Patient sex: M
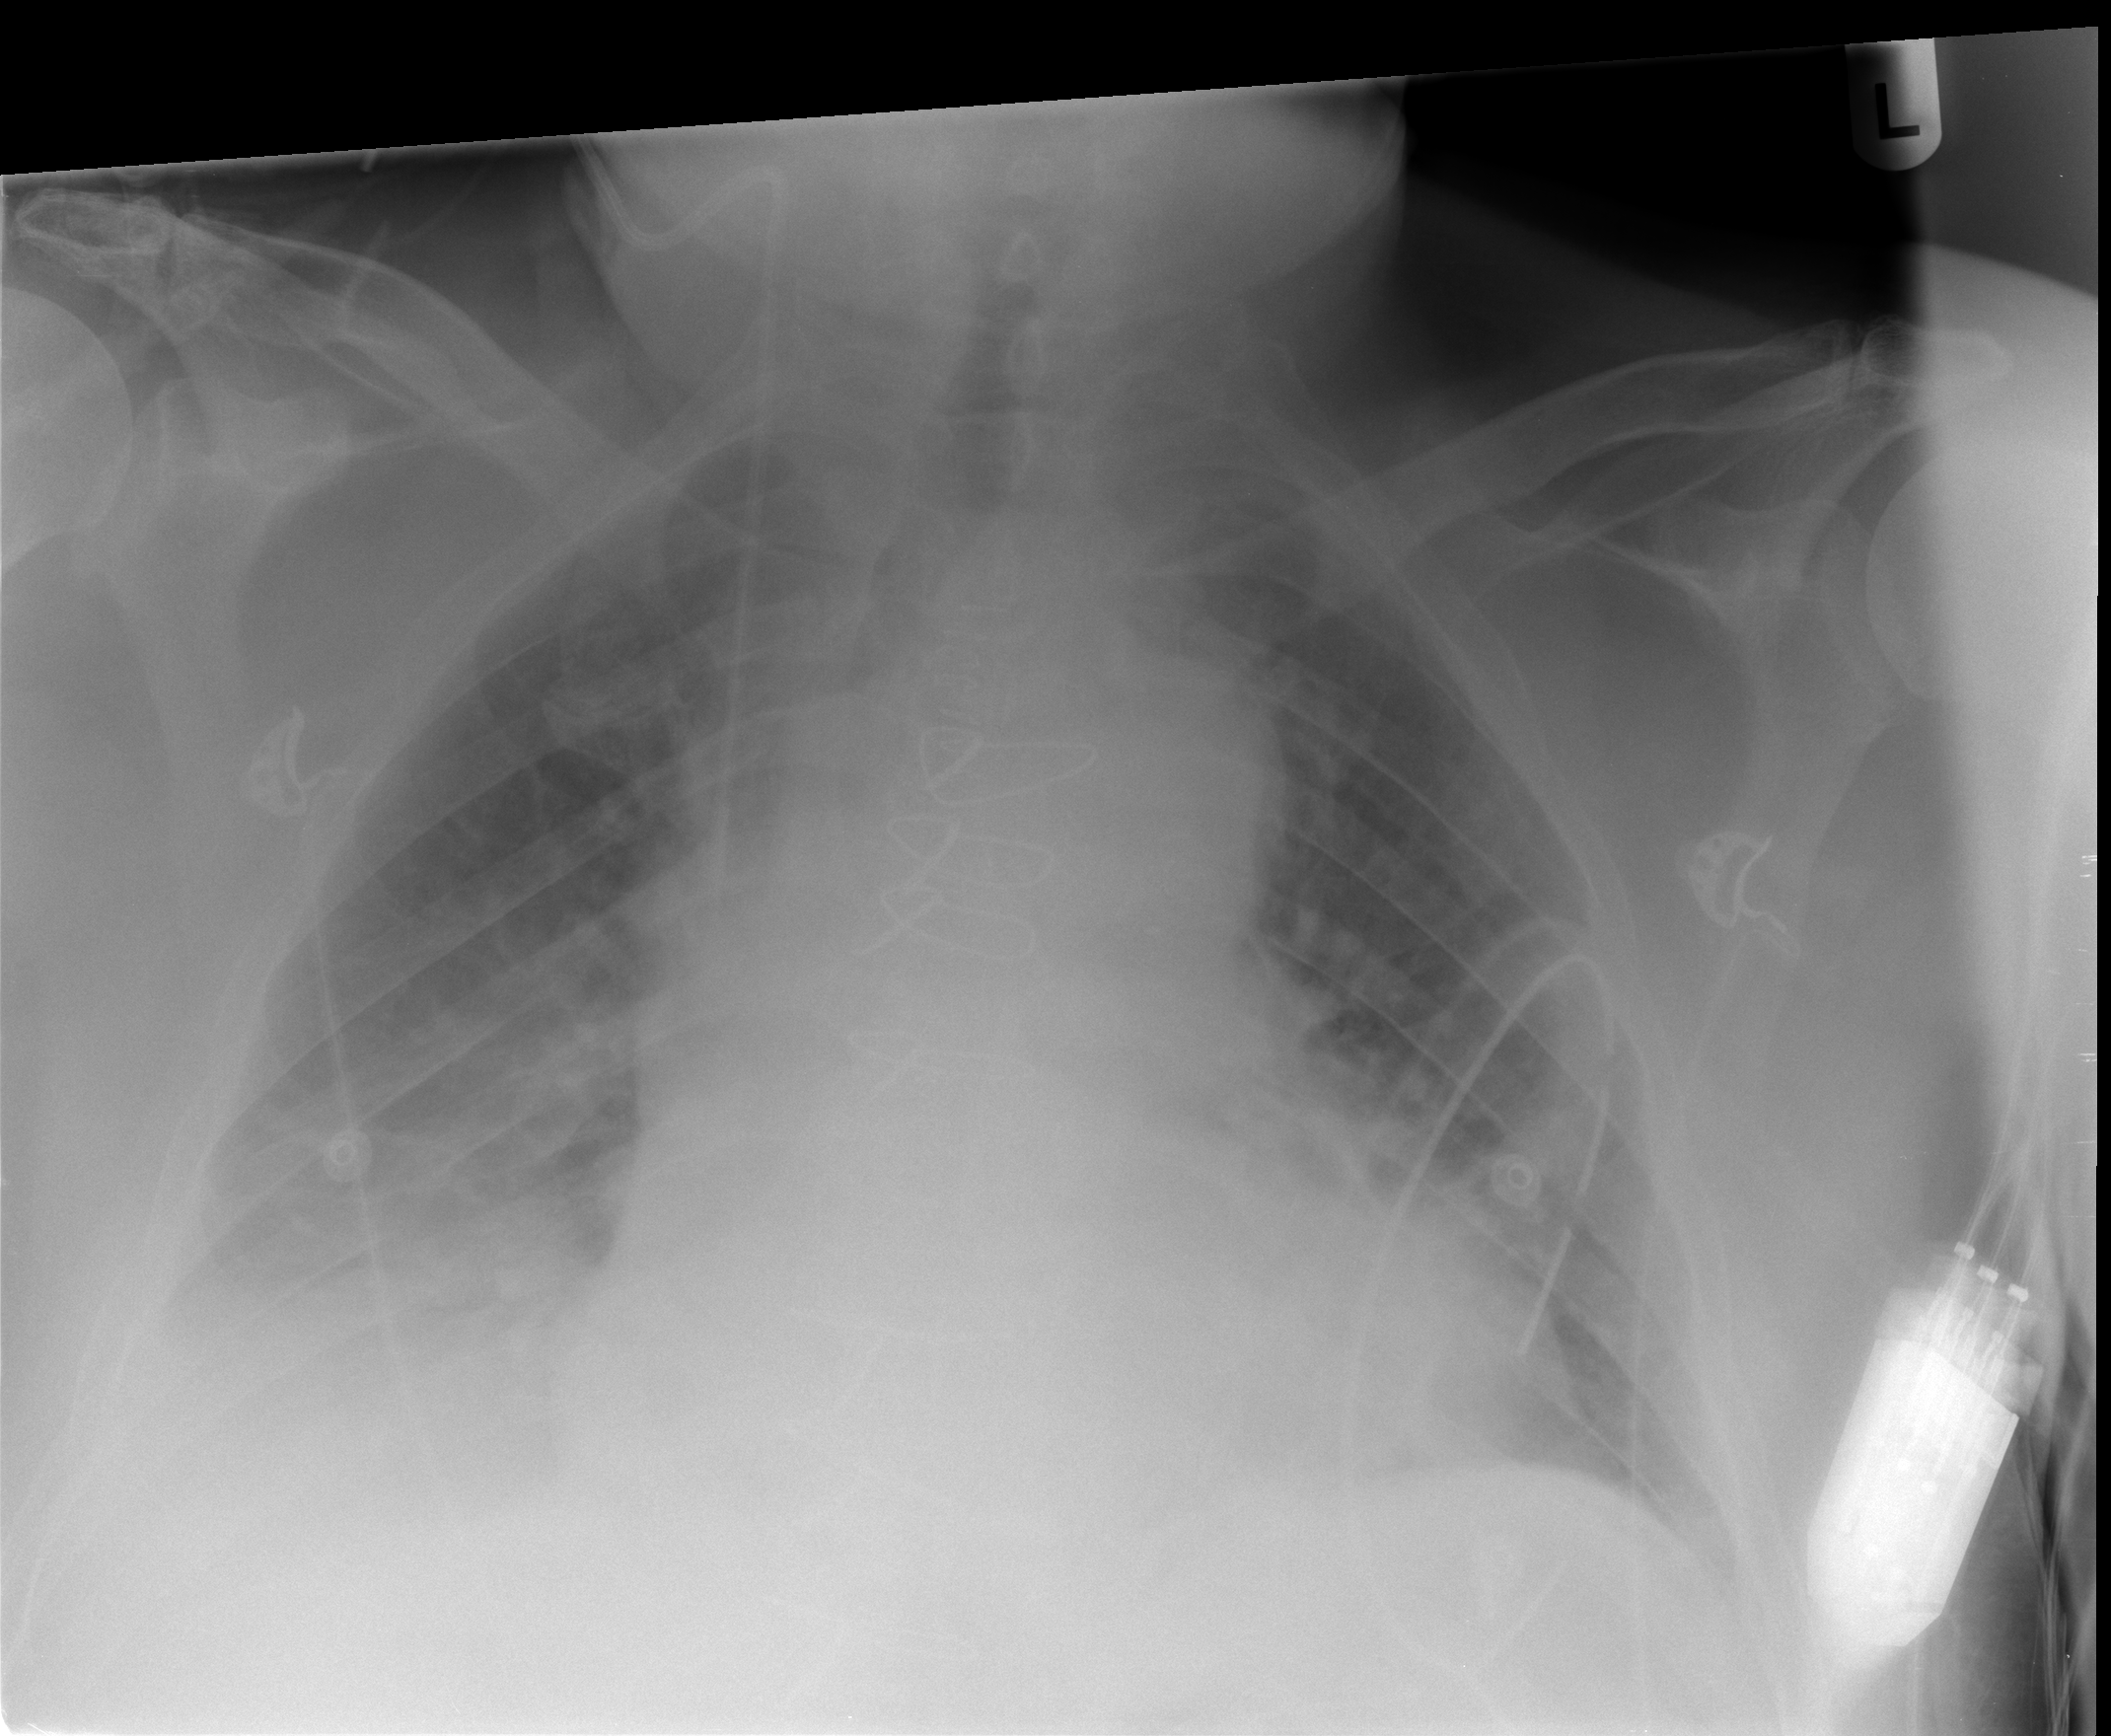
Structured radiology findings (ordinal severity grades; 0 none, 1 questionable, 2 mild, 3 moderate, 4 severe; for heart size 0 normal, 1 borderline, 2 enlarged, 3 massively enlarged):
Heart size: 2
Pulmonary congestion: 2
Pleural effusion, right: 2
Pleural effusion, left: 0
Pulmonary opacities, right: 1
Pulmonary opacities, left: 0
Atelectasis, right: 3
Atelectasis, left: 2